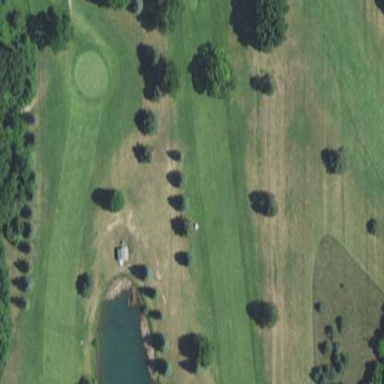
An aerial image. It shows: Golf fairway surrounded by grass.